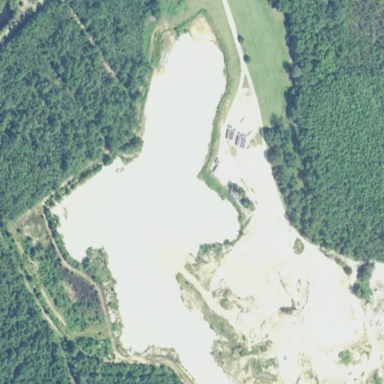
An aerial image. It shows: Quarry area with sand as the primary resource.